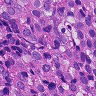
Metastatic tissue present: yes